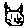
Label: cat